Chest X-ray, AP view. Patient: 67 years old, sex F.
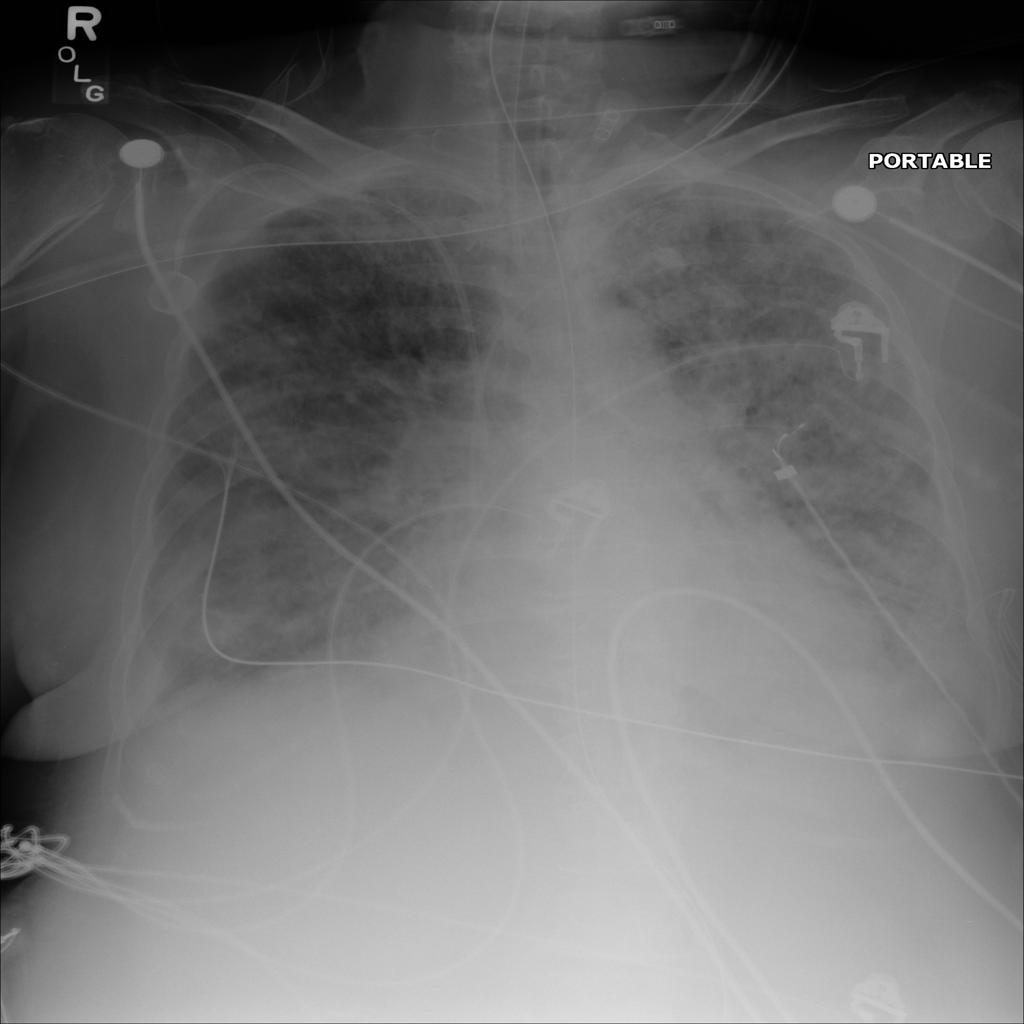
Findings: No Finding